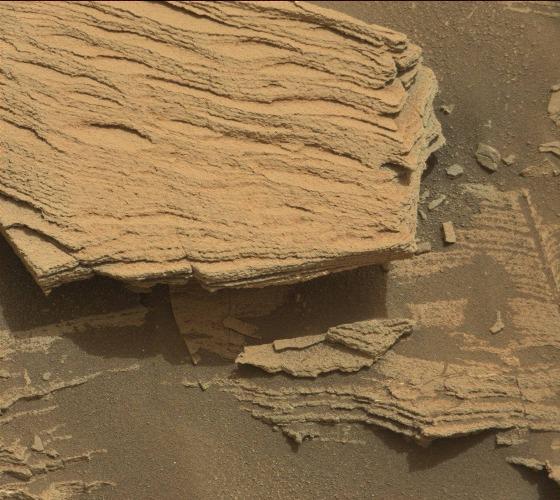
Terrain classes present: Bedrock, Gravel / Sand / Soil, Rock, Shadow